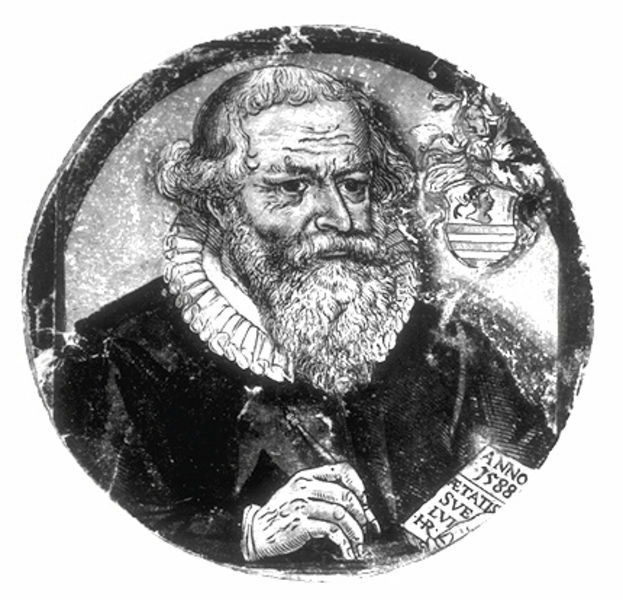
Titel: Selbstbildnis des Hans Rogel dem Älteren
Künstler: Hans Rogel
Institution: (Seriendruck)
Schlagwörter: feder, hand, mann, weiß, finger, frau, grau, nase, schwarz, stirn, zeichen, zeichnung, blick, malerei, alt, bart, richter, augen, bärtig, falten, gesicht, kragen, rahmen, bildnis, halskrause, niederlande, porträt, mantel, locken, kreis, oval, rund, tondo, schrift, grafik, rand, falte, schnauzer, alter, zettel, medaillon, kreuz, druck, radierung, text, schriftsteller, stirnfalten, stift, wappen, talar, schreiben, gelehrter, medaille, schreiber, siegel, attribut, anwalt, rondo, reformation, runzel, schaube, helmzier, anno, wappenschild, faltn, 1588, wappen schreiber, 15jahrhundert